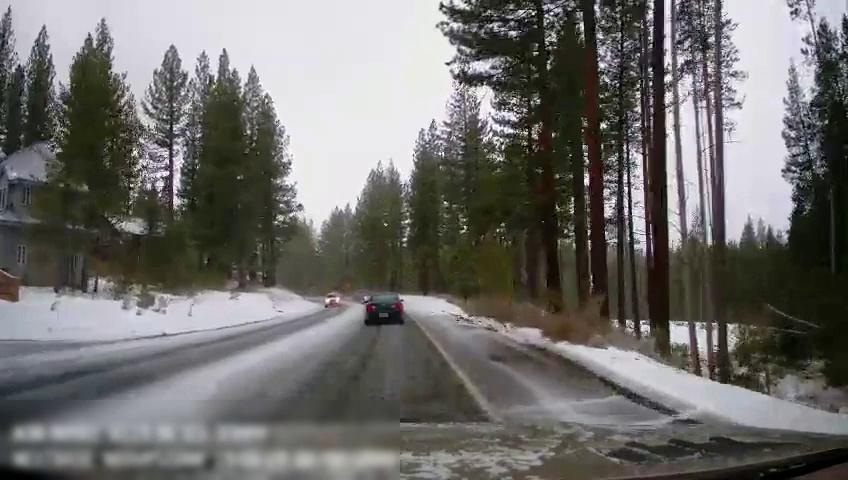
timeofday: Day
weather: Snowy
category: Drivable Space
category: Vehicles | SUV
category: Vehicles | Car
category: Lanes | Current Lane